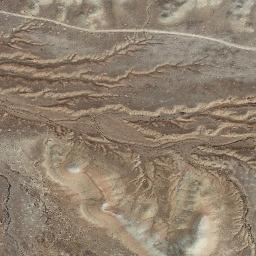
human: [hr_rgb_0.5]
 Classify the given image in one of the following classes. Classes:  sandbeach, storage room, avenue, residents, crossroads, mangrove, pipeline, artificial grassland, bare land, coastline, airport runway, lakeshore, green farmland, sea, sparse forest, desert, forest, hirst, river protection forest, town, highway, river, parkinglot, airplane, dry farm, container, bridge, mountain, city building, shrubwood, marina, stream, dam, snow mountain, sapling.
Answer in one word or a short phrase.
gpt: mountain